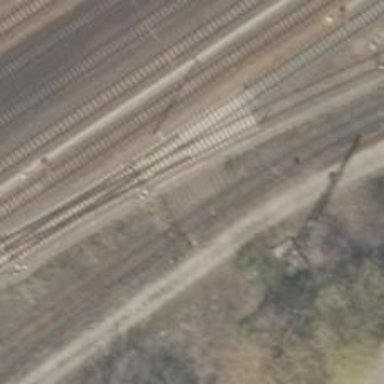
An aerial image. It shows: Unused railway yard.